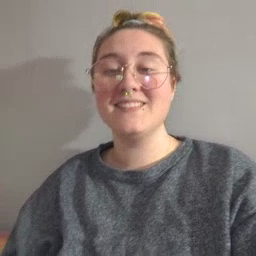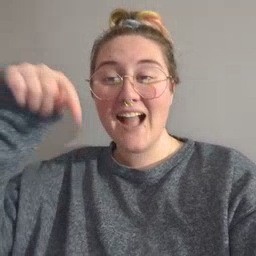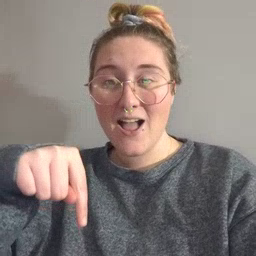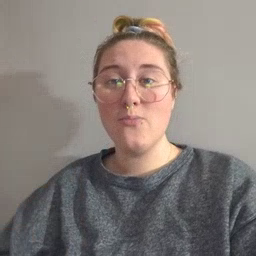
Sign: down